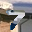
Label: 7